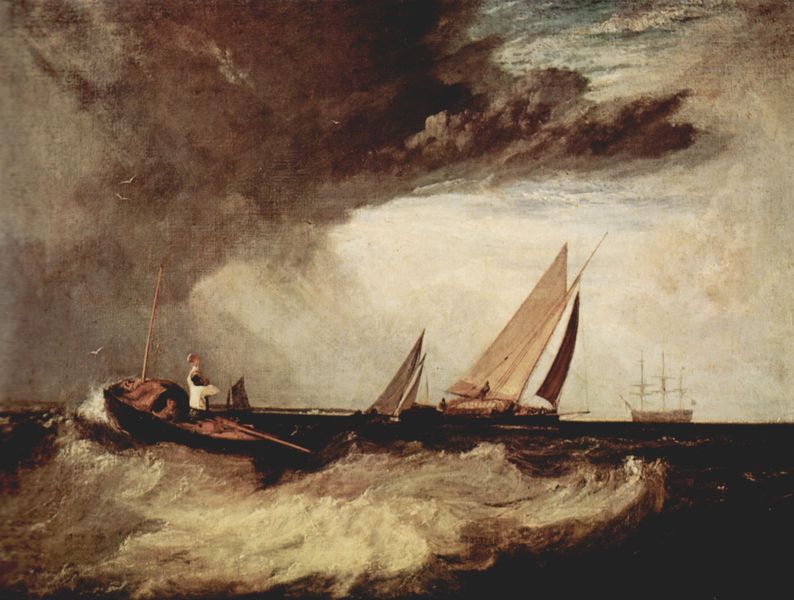
Titel: Ein Fischer von Shoeburyness preit einen Prahm von Whitestable
Künstler: William Turner
Standort: Ottawa
Institution: National Gallery of Canada
Schlagwörter: blau, dunkel, gemälde, gewitter, himmel, mann, meer, schatten, vogel, wasser, wolken, see, braun, frau, grau, hell, licht, schwarz, weiss, wolke, beige, malerei, kappe, mütze, mensch, holland, öl, horizont, vögel, wind, gewässer, rauch, figur, boot, boote, kahn, ruder, gischt, küste, schiff, schiffe, segel, segelboot, segelschiffe, welle, wellen, düster, mast, segelschiff, hafen, masten, romantik, schaum, möven, möwen, orkan, seenot, seestück, sturm, stürmisch, turner, unwetter, wellengang, wetter, woge, wogen, black, dark, gray, grey, ruderboot, segelboote, ozean, segeln, segler, regen, bedrohlich, regatta, seegang, seefahrt, sicht, hilfe, cloud, clouds, man, sky, boat, landscape, ocean, sea, ship, water, waves, evening, light, view, boats, foam, sail, storm, stormy, wave, angler, person, zweimaster, brise, dreimaster, william turner, am wind, sailing, sails, row, gewitterfront, sailboat, auffrischen, schlechtwetterfront, seestücl, wöhe, emergency, schiff meer wellen wolke boot, mövwen, namm, rowing boat, unwetter segelboote schwarz meer licht boot, sailinh, viw